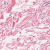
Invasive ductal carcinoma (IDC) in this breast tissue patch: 0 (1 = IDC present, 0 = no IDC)